Question: I am using FlotChart and Flot Tick Rotor ['jquery.flot.tickrotor'] plugins.
I tried to tweak the rotor to provide some lines between my x-axis labels by drawing some rectangles.
However, the last bar on my stacked graph is also filled with the color I set to my fills.
Can anyone help me?
Here's the image :

Here's my tweaked code :
'''
/* This Source Code Form is subject to the terms of the Mozilla Public
* License, v. 2.0. If a copy of the MPL was not distributed with this file,
* You can obtain one at http://mozilla.org/MPL/2.0/. */
/*
* flot-tickrotor: flot plugin to display angled X-axis tick labels.
*
* Requires flot 0.7 or higher and a browser supporting <canvas>.
*
* To activate, just set xaxis.rotateTicks to an angle in degrees. Labels
* are rotated clockwise, so if you want the labels to angle up and to the
* right (/) you need to provide an angle > 90. The text will be flipped so
* that it is still right-side-up.
* Angles greater than or equal to 180 are ignored.
*/
(function ($) {
var options = { };
function init(plot) {
// Taken from flot-axislabels.
// This is kind of a hack. There are no hooks in Flot between
// the creation and measuring of the ticks (setTicks, measureTickLabels
// in setupGrid() ) and the drawing of the ticks and plot box
// (insertAxisLabels in setupGrid() ).
//
// Therefore, we use a trick where we run the draw routine twice:
// the first time to get the tick measurements, so that we can change
// them, and then have it draw it again.
var ticks = []; // preserve between draw() calls.
var font;
var secondPass = false;
var rotateTicks, rotateTicksRads, radsAboveHoriz;
plot.hooks.draw.push(function (plot, ctx) {
var xaxis; // for convenience
if (!secondPass) {
var opts = plot.getAxes().xaxis.options;
if (opts.rotateTicks === undefined) {
return;
}
rotateTicks = parseInt(opts.rotateTicks, 10);
if (rotateTicks.toString() != opts.rotateTicks || rotateTicks >= 180) { // || rotateTicks == 0
return;
}
rotateTicksRads = rotateTicks * Math.PI/180;
if (rotateTicks > 90) {
radsAboveHoriz = Math.PI - rotateTicksRads;
} else {
radsAboveHoriz = Math.PI/2 - rotateTicksRads;
}
font = opts.rotateTicksFont;
if (!font) {
font = $('.tickLabel').css('font');
}
if (!font) {
font = 'arial';
}
var elem, maxLabelWidth = 0, maxLabelHeight = 0, minX = 0, maxX = 0;
// We have to clear the ticks option so that flot core
// doesn't draw ticks superimposed with ours, but we preserve
// the tick data as xaxis.rotatedTicks so that external code
// can still get to it.
// FIXME: It would obviously be better to just interrupt
// the drawing of the ticks and preserve the 'ticks'
// property. That probably requires another hook.
xaxis = plot.getAxes().xaxis;
ticks = plot.getAxes().xaxis.ticks;
xaxis.rotatedTicks = ticks;
opts.ticks = []; // we'll make our own
var x;
for (var i = 0; i < ticks.length; i++) {
var raber = ticks[i].label.split(" ");
elem = $('<span style="font-size:11pt; font:' + font + '">' + ticks[i].label + '</span>');
plot.getPlaceholder().append(elem);
ticks[i].height = elem.outerHeight(true);
ticks[i].width = elem.outerWidth(true);
elem.remove();
if (ticks[i].height > maxLabelHeight) {
maxLabelHeight = ticks[i].height;
}
if (ticks[i].width > maxLabelWidth) {
maxLabelWidth = ticks[i].width;
}
var tick = ticks[i];
// See second-draw code below for explanation of offsets.
if (rotateTicks > 90) {
// See if any labels are too long and require increased left
// padding.
x = Math.round(plot.getPlotOffset().left + xaxis.p2c(tick.v))
- Math.ceil(Math.cos(radsAboveHoriz) * tick.height)
- Math.ceil(Math.cos(radsAboveHoriz) * tick.width);
if (x < minX) {
minX = x;
}
} else {
// See if any labels are too long and require increased right
// padding.
x = Math.round(plot.getPlotOffset().left + xaxis.p2c(tick.v))
+ Math.ceil(Math.cos(radsAboveHoriz) * tick.height)
+ Math.ceil(Math.cos(radsAboveHoriz) * tick.width);
if (x > maxX) {
maxX = x;
}
}
}
// Calculate maximum label height after rotating.
if (rotateTicks > 90) {
var acuteRads = rotateTicksRads - Math.PI/2;
opts.labelHeight = Math.ceil(Math.sin(acuteRads) * maxLabelWidth)
+ Math.ceil(Math.sin(acuteRads) * maxLabelHeight) + 20;
} else {
var acuteRads = Math.PI/2 - rotateTicksRads;
// Center such that the top of the label is at the center of the tick.
opts.labelHeight = Math.ceil(Math.sin(rotateTicksRads) * maxLabelWidth)
+ Math.ceil(Math.sin(acuteRads) * maxLabelHeight) + 20;
}
if (minX < 0) {
plot.getAxes().yaxis.options.labelWidth = -1 * minX;
}
// Doesn't seem to work if there are no values using the
// second y axis.
//if (maxX > xaxis.box.left + xaxis.box.width) {
// plot.getAxes().y2axis.options.labelWidth = maxX - xaxis.box.left - xaxis.box.width;
//}
// re-draw with new label widths and heights
secondPass = true;
plot.setupGrid();
plot.draw();
} else {
if (ticks.length == 0) {
return;
}
xaxis = plot.getAxes().xaxis;
var box = xaxis.box;
var tick, label, xoffset, yoffset;
var showWeek = false;
for (var i = 0; i < ticks.length; i++) {
tick = ticks[i];
if (!tick.label) {
continue;
}
ctx.save();
ctx.font = font;
if (rotateTicks <= 90) {
// Center such that the top of the label is at the center of the tick.
xoffset = -Math.ceil(Math.cos(radsAboveHoriz) * tick.height) - 10;
yoffset = Math.ceil(Math.sin(radsAboveHoriz) * tick.height) - 10;
ctx.translate(Math.round(plot.getPlotOffset().left + xaxis.p2c(tick.v)) + xoffset,
box.top + box.padding + plot.getOptions().grid.labelMargin + yoffset);
ctx.rotate(rotateTicksRads);
} else {
// We want the text to facing up, so we have to
// rotate counterclockwise, which means the label
// has to *end* at the center of the tick.
xoffset = Math.ceil(Math.cos(radsAboveHoriz) * tick.height)
- Math.ceil(Math.cos(radsAboveHoriz) * tick.width);
yoffset = Math.ceil(Math.sin(radsAboveHoriz) * tick.width)
+ Math.ceil(Math.sin(radsAboveHoriz) * tick.height);
ctx.translate(Math.round(plot.getPlotOffset().left + xaxis.p2c(tick.v) + xoffset),
box.top + box.padding + plot.getOptions().grid.labelMargin + yoffset);
ctx.rotate(-radsAboveHoriz);
}
var ticksMe = tick.label.split(" ");
// draw labels
var absXoffset = Math.abs(xoffset);
var leftPad = 5;
ctx.fillText(ticksMe[0], absXoffset - leftPad, 0);
if(showWeek){
ctx.fillText(ticksMe[1], (xoffset + leftPad) , yoffset * 2);
showWeek = false;
if(i == ticks.length - 1){
var offset = Math.abs(xoffset * 3);
ctx.rect(offset - 2, -10, 2 ,(yoffset * 4));
ctx.fillStyle = "#868686";
ctx.fill();
}
}
else{
showWeek = true;
ctx.rect(absXoffset - (leftPad * 2) + 2, -10, -2,(yoffset * 4));
ctx.fillStyle = "#868686";
ctx.fill();
}
ctx.restore();
}
}
});
}
$.plot.plugins.push({
init: init,
options: options,
name: 'tickRotor',
version: '1.0'
});
})(jQuery);
'''
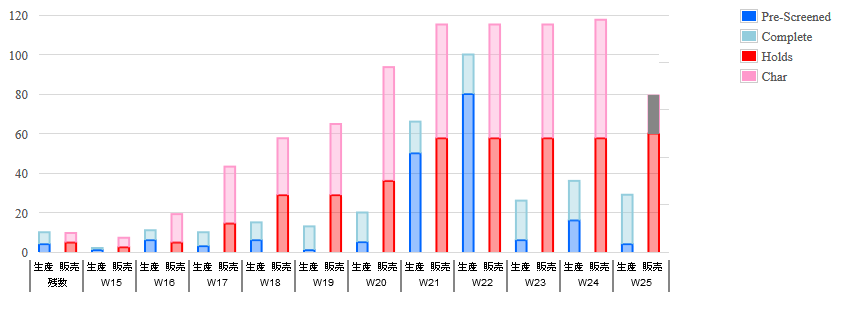
Answer: As I figured out, I just need to put on ctx.beginPath() and my problem got solved. :(